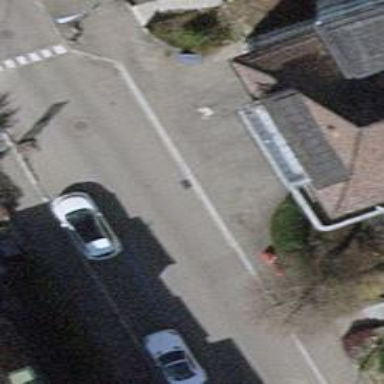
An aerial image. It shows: Sidewalk along the footway.